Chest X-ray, AP view. Patient: 33 years old, sex M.
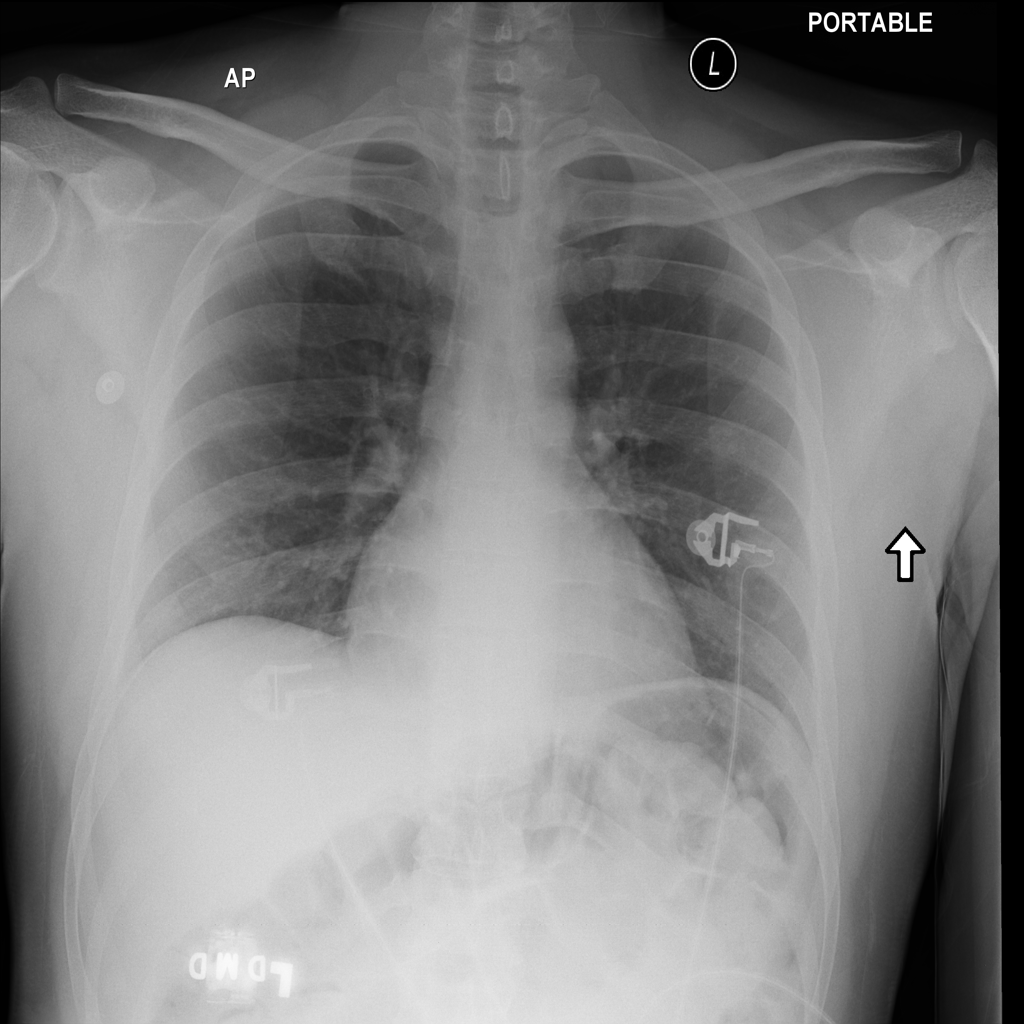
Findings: No Finding